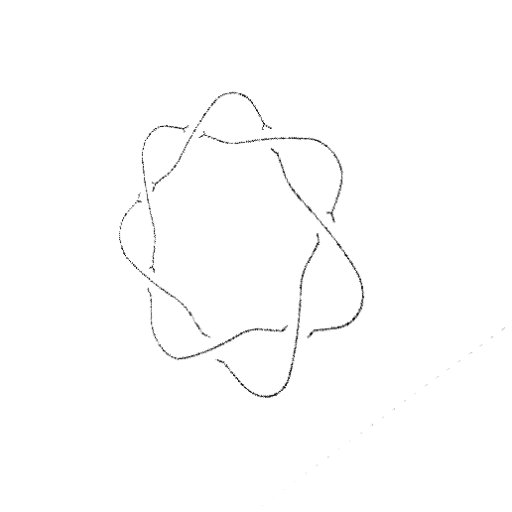
Crossing number: 7